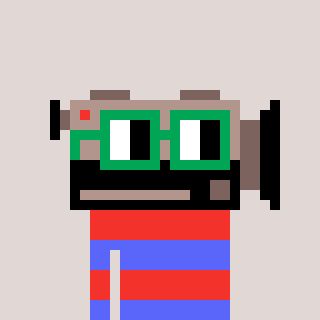
a pixel art character with square green glasses, a camcorder-shaped head and a purple-colored body on a warm background